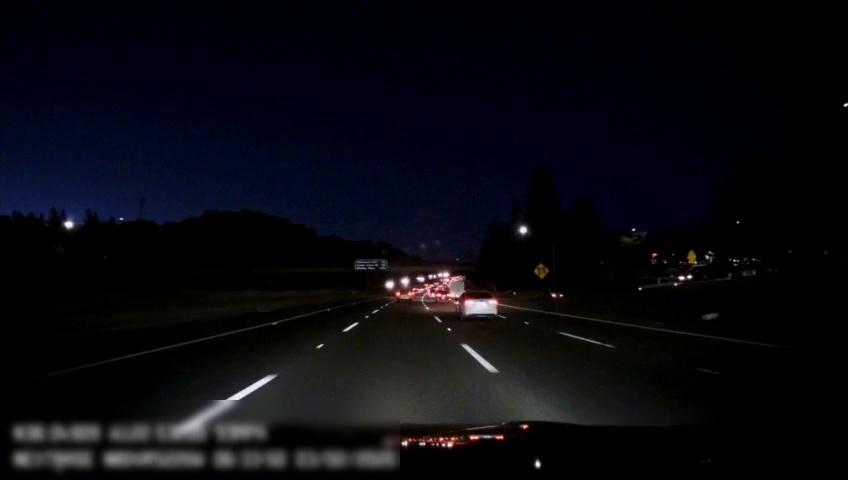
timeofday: Night
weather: Other
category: Drivable Space
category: Vehicles | Other LV
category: Vehicles | Car
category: Vehicles | SUV
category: Vehicles | Car
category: Vehicles | SUV
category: Vehicles | Car
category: Vehicles | Truck
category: Lanes | Alternate Lane
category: Lanes | Current Lane
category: Lanes | Current Lane
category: Lanes | Alternate Lane
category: Lanes | Alternate Lane
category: Traffic | Signs
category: Traffic | Signs
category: Traffic | Signs